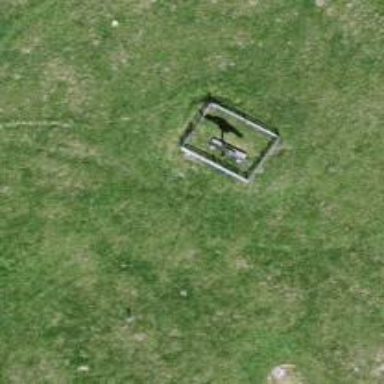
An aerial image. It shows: Wayside cross with historic significance.